Question: Is it possible to customize location marker?
I've googled a lot and find a lot manuals about markers, but nothing about default location marker.
I'm trying to make something like this:

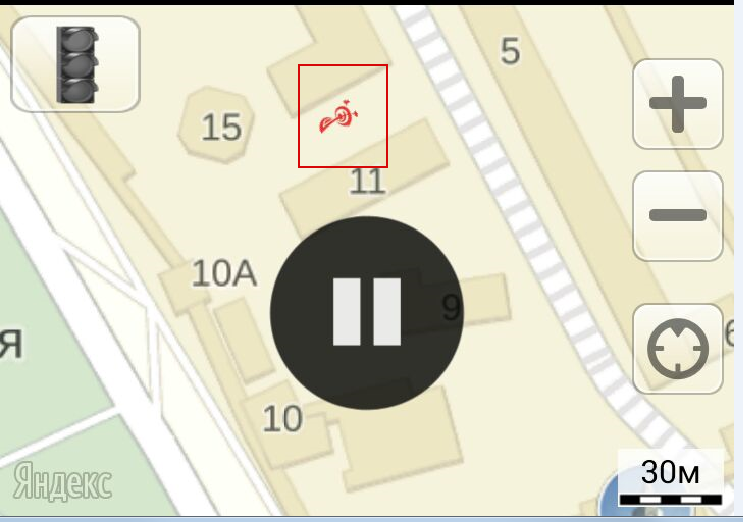
Answer: I've found a solution.
Neseccery to disable build-in position listener and implement it over standart location manager.
Disabling build-in location manager:
'''
mMap = mapView.getMap();
mMap.setMyLocationEnabled(false);
'''
Implementing standart android location manager:
'''
lm = (LocationManager) getSystemService(Context.LOCATION_SERVICE);
Criteria criteria = new Criteria();
criteria.setAccuracy( Criteria.ACCURACY_COARSE );
String provider = lm.getBestProvider( criteria, true );
lm.requestLocationUpdates(provider, 0, 0, this);
'''
Inside onLocationChanged metod draw your position on map
'''
@Override
public void onLocationChanged(Location location) {
// draw custom marker
MarkerOptions mp = new MarkerOptions();
mp.position(new LatLng(location.getLatitude(), location.getLongitude()));
mp.icon(myLocationBitmap);
mMap.addMarker(mp);
}
'''